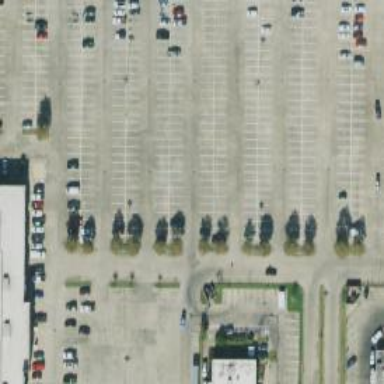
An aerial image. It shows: Parking space is available.